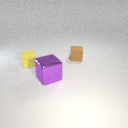
large purple metal cube in front of small yellow rubber cube